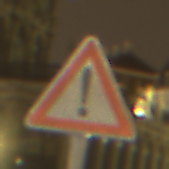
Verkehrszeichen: Gefahrenstelle
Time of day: Night
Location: Outdoor (Urban)
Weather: Overcast
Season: NotSpecified
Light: Artificial